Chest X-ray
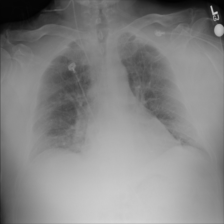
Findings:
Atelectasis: positive
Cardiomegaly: negative
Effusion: negative
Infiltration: negative
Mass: negative
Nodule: negative
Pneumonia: negative
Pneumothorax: negative
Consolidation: negative
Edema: negative
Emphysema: negative
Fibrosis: negative
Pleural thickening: negative
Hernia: negative